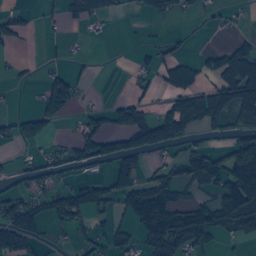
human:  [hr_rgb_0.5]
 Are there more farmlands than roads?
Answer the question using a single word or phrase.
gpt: no

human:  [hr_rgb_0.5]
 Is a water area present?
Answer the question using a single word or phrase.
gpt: yes

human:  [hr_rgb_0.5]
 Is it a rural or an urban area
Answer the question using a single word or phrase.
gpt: rural

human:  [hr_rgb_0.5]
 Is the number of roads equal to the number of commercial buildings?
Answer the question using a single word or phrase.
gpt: no

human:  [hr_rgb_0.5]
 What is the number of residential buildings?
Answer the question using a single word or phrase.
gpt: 347

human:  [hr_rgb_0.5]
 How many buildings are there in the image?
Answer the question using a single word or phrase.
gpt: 360

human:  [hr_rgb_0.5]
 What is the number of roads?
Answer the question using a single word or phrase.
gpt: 130

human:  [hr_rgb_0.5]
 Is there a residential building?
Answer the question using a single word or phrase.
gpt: yes

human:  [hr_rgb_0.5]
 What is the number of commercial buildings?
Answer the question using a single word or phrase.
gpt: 8

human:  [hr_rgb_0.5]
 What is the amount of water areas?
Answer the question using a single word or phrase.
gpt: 21

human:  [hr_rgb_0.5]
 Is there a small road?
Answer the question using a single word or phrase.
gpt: yes

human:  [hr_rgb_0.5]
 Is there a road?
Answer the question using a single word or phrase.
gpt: yes

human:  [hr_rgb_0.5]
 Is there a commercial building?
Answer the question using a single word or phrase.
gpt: yes

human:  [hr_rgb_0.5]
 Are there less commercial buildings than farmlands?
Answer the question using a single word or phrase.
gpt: yes

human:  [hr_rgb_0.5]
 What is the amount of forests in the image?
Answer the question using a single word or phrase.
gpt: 163

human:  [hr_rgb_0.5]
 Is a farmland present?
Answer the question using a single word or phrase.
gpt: yes

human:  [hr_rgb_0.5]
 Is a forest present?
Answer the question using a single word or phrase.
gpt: yes

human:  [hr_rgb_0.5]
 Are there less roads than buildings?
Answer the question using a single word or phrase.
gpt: yes

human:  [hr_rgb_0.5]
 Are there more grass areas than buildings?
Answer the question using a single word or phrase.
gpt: no

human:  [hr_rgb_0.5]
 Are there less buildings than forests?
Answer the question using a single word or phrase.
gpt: no

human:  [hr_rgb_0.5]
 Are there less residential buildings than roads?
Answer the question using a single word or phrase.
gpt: no

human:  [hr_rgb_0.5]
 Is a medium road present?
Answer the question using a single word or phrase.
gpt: no

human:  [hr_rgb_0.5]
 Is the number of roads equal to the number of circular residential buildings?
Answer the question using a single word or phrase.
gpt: no

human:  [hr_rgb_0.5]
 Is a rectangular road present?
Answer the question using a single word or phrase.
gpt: no

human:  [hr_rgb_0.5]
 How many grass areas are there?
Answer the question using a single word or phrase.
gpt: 113

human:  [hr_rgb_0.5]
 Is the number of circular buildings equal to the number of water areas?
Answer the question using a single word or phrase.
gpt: no

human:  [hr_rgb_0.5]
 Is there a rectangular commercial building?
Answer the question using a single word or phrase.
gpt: yes

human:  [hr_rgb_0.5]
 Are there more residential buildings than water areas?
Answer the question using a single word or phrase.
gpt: yes

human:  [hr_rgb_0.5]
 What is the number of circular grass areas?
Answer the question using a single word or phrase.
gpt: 0

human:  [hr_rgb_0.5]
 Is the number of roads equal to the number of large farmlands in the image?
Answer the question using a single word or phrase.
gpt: no

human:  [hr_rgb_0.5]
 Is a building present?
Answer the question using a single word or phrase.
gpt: yes

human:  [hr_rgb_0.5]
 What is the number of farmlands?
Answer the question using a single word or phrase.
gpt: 54

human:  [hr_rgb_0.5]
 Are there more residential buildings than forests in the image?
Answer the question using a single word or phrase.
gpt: yes

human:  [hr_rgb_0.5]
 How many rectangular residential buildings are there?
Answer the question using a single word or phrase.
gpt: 239

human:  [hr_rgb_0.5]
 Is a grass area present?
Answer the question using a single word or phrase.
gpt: yes

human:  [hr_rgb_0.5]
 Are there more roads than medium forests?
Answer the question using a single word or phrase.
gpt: yes

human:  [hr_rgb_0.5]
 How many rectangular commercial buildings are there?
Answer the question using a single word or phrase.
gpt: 2

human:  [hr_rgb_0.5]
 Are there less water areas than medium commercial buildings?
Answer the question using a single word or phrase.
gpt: no

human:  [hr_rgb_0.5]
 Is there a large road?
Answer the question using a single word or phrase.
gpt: no

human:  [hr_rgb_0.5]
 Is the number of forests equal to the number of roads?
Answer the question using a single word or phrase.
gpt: no

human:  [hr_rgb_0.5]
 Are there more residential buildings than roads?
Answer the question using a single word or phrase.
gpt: yes

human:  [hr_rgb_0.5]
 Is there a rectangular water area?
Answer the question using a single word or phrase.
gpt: yes

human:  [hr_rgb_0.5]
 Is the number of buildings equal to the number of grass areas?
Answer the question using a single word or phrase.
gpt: no

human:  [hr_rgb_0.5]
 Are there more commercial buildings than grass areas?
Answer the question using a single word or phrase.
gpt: no

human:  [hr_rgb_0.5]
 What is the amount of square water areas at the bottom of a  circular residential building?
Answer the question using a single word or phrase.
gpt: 1

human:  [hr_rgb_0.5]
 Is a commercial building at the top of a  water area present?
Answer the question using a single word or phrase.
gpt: yes

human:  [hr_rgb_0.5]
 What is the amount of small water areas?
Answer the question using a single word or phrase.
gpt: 15

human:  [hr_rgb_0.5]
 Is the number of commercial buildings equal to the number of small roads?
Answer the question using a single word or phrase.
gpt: no

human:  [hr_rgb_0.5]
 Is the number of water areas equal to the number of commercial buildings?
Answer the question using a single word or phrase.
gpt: no

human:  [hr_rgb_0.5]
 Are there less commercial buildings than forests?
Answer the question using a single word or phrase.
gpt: yes

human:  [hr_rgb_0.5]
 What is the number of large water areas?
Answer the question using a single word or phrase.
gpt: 5

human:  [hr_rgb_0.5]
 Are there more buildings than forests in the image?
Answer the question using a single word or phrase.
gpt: yes

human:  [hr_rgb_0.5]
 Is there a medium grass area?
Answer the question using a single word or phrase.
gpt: yes

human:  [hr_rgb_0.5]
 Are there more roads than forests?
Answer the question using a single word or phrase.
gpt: no

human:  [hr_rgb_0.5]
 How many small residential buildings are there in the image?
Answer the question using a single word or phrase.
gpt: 341

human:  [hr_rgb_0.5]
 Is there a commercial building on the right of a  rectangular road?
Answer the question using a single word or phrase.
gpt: no

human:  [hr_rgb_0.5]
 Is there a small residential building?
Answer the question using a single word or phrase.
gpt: yes

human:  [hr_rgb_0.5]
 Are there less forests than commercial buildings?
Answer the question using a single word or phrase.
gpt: no

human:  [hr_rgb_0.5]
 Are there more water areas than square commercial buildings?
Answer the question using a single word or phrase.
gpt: yes

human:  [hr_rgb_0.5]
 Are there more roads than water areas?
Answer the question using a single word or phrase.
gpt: yes

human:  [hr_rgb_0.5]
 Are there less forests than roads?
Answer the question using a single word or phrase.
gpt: no

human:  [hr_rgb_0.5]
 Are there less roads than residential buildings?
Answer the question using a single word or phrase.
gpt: yes

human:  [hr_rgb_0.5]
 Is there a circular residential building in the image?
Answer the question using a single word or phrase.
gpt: yes

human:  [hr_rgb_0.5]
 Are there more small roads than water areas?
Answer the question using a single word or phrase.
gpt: yes